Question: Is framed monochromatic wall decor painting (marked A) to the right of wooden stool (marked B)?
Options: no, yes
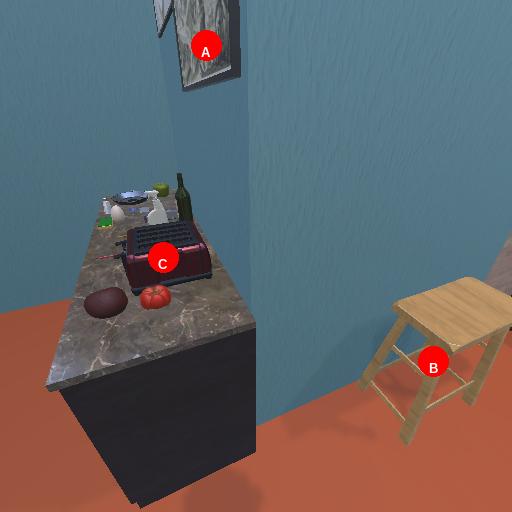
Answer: no